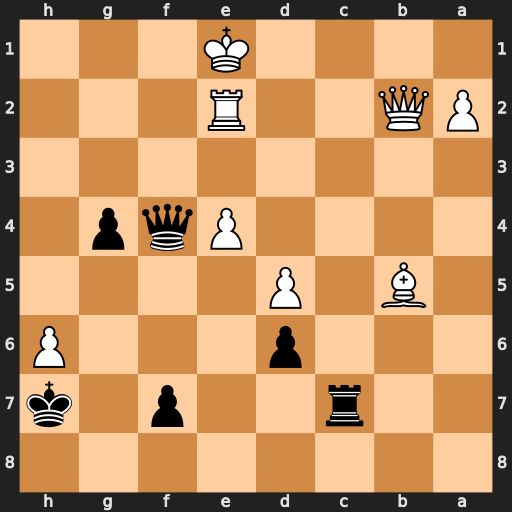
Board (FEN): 8/2r2p1k/3p3P/1B1P4/4Pqp1/8/PQ2R3/4K3
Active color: b
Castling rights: -
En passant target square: -
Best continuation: Rc1+ Qxc1 Qxc1+